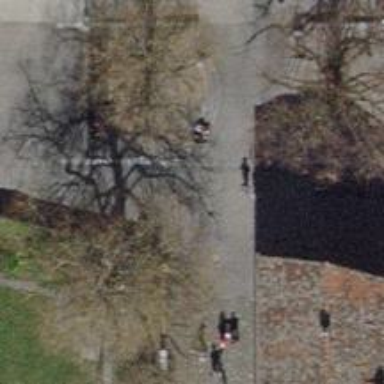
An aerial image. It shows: Bollard.